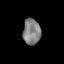
Tissue: skin
Cell type: Epithelial cells
Senescence score: 0.1987
Nuclear area (px): 447
Mean DAPI intensity: 128.237